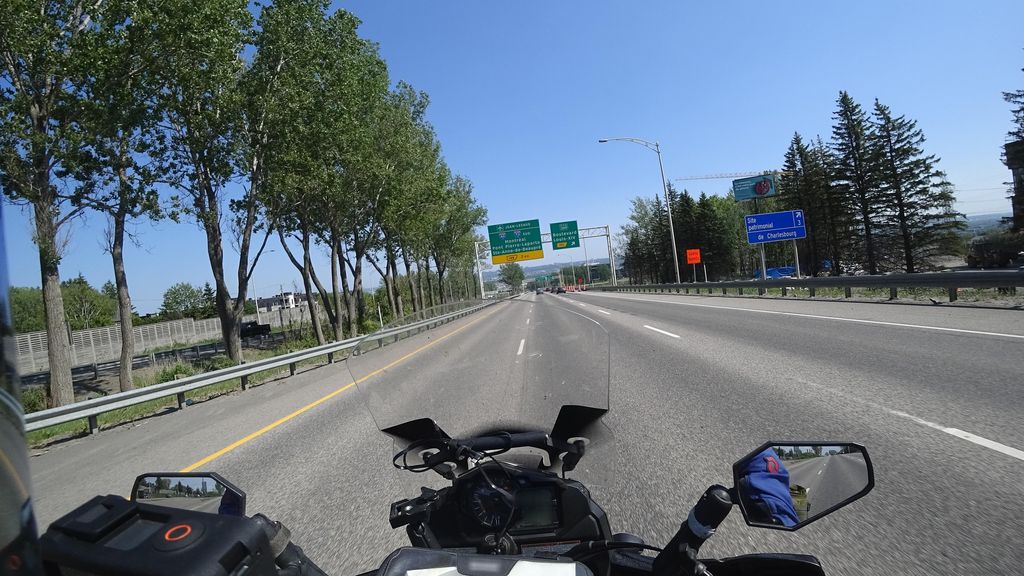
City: quebec_city